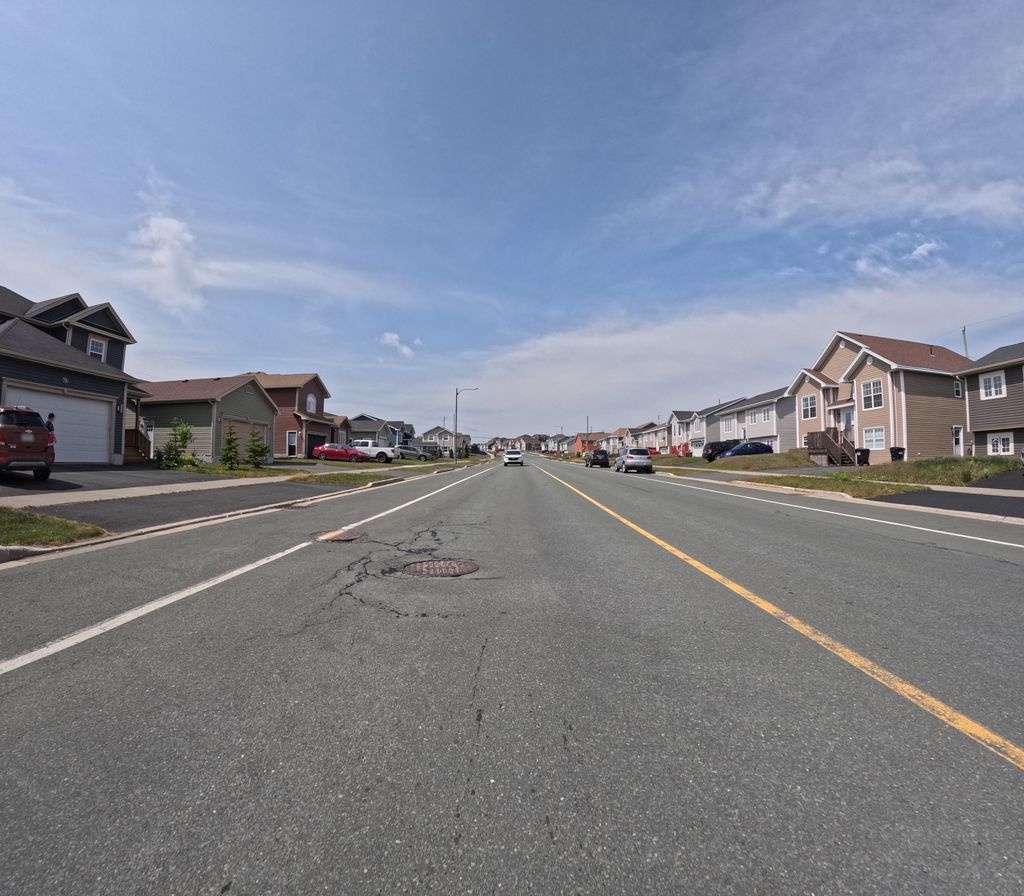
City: st_johns